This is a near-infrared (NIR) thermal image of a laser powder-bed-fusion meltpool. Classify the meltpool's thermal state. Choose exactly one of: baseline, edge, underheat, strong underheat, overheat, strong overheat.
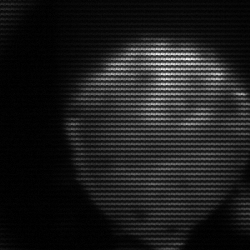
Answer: edge